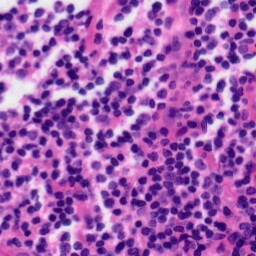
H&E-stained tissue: Tonsil